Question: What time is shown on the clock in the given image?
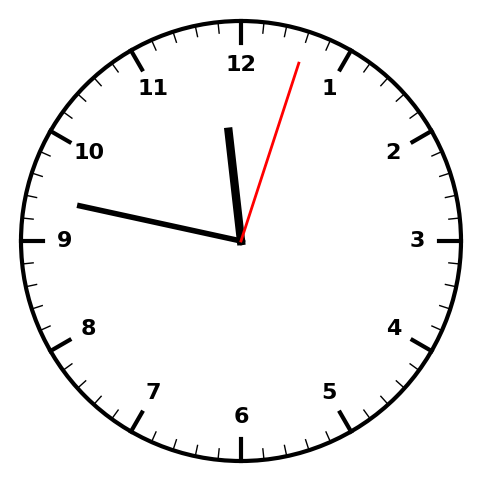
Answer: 11:47:03